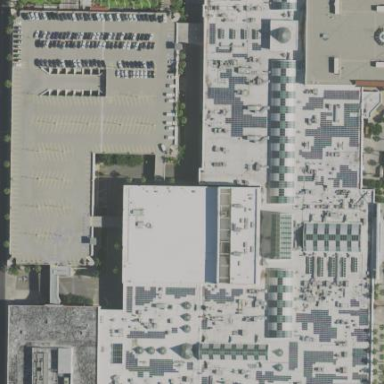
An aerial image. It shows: Retail building.